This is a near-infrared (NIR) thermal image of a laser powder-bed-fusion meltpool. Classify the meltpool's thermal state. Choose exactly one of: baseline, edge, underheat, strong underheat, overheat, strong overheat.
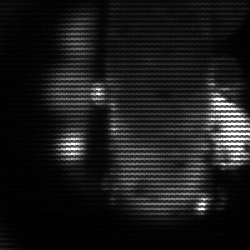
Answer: strong underheat